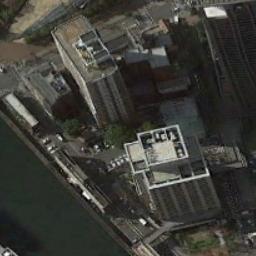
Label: commercial_area